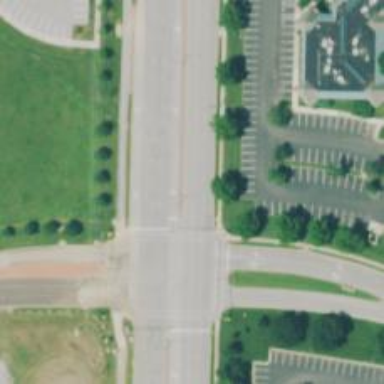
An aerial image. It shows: Dash road marking.